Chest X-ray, PA view. Patient: 62 years old, sex F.
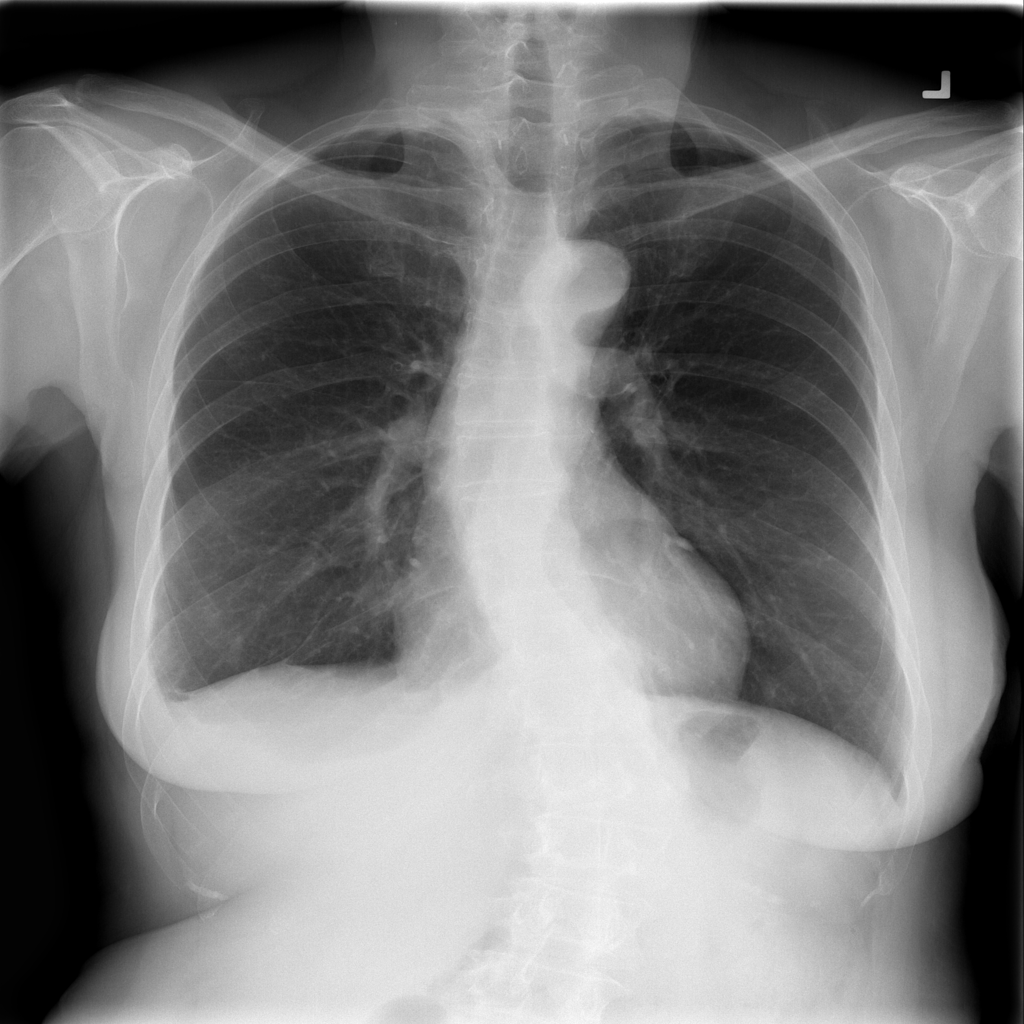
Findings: No Finding